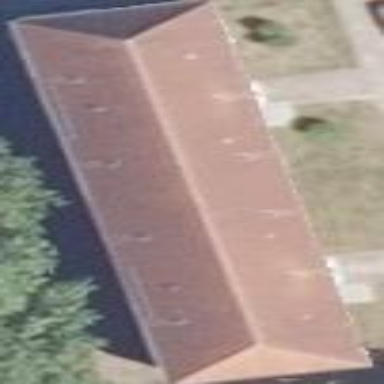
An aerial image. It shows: Hipped roof on apartment building.